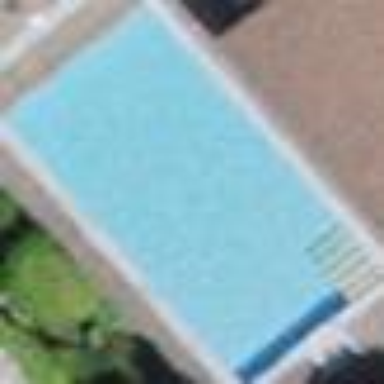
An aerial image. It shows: Swimming pool located in leisure land.